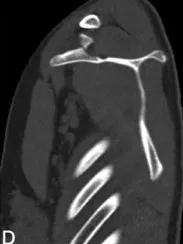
Sagittal view.
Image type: radiology (ct)